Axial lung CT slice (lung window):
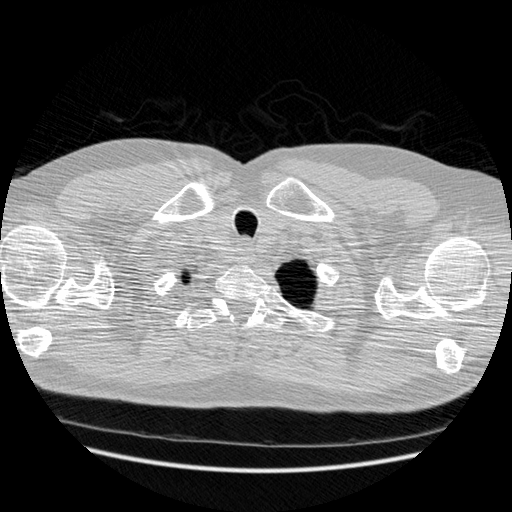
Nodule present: no